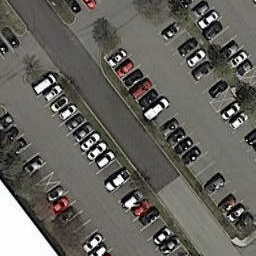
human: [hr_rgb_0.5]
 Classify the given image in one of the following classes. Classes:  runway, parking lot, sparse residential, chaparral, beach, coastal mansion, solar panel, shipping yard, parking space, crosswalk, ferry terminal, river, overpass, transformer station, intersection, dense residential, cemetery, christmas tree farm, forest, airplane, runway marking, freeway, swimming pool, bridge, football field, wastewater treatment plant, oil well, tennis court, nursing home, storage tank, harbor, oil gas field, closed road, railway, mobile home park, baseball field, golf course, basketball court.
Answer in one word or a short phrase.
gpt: parking lot